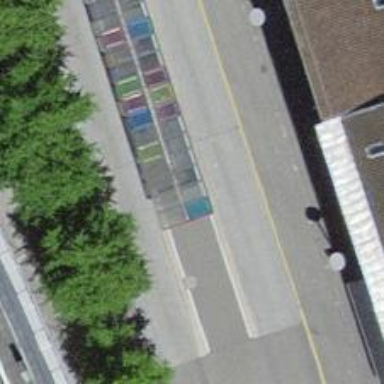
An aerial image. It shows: Bus stop with shelter. It is platform for public transport.